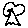
Label: tree